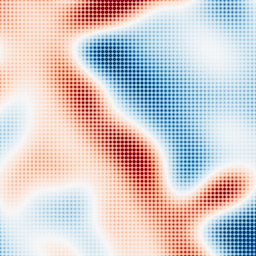
Category: multiscale
Decomposition family: log
Decomposition parameters: sigma: 20
Upsampling method: sinc_blackman
Upsampling parameters: scale: 8
kernel_size: 8
Upsampling scale: 8